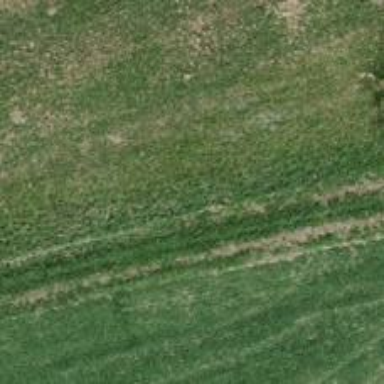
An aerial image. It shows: Track road with grass surface.